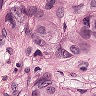
Metastatic tissue present: yes